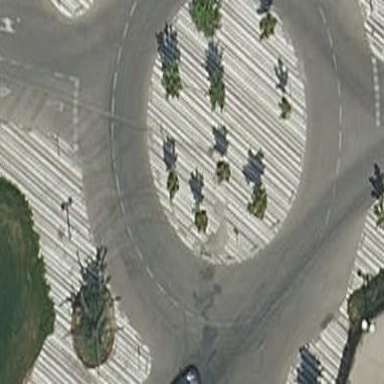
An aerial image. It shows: Roundabout on residential road.